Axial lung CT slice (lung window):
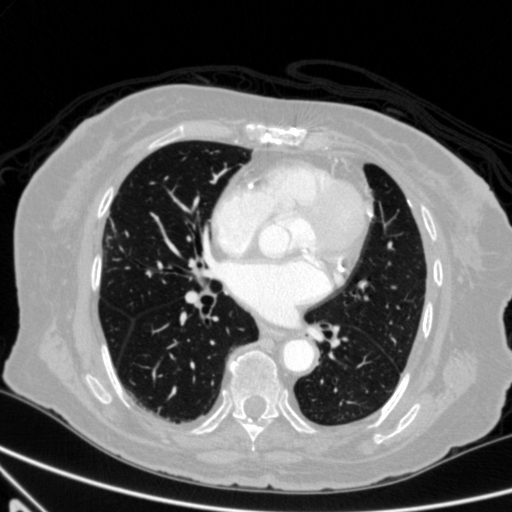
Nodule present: no